Current action and preconditions to check: trajectory_clear

Your task: For each precondition in the list above, predict whether it will hold at this action.

Consider the current scene as observed from the mobile robot's camera, and analyze the predicted future states of all dynamic agents (e.g., people, animals, vehicles, or any moving entities) within the NEXT SECOND.

IMPORTANT: Only answer "very likely" if you are absolutely certain—based on strong, clear evidence—that a dynamic agent will violate the precondition in the predicted future state. Do NOT answer "very likely" for unlikely, ambiguous, or low-probability risks.

Ask yourself for each precondition: Is there a high probability, with clear and convincing evidence, that the predicted future states of any dynamic agent will interfere with the predicted future state of the currently executing action within the NEXT SECOND, causing that precondition to fail?

Assess the risk level based on these predictions. Use "likely" or "very likely" if motions create a clear risk of interference.

Use "neutral" or "improbable" if agents are nearby but their predicted paths are clearly diverging or non-conflicting.

Failure Risk Categories: "very improbable", "improbable", "neutral", "likely", "very likely"

Answer Format: Output ONLY the probability_of_failure value from these categories: "very improbable", "improbable", "neutral", "likely", "very likely"

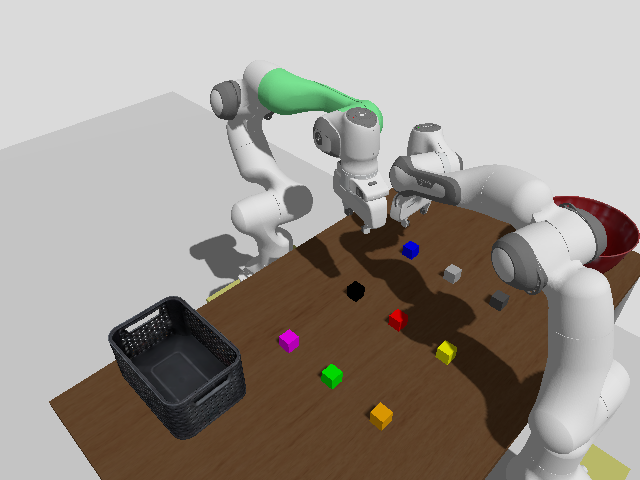

Answer: improbable